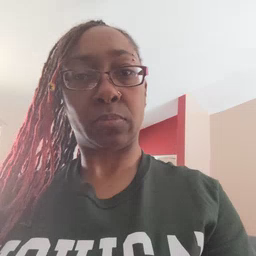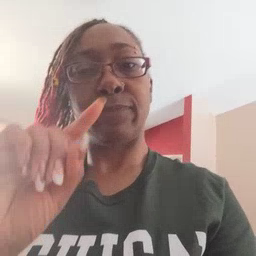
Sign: first